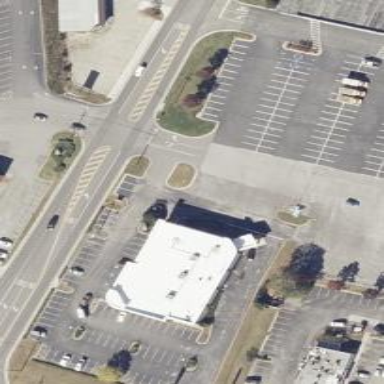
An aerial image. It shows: Pharmacy providing healthcare services.